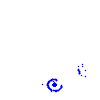
Particle: pion